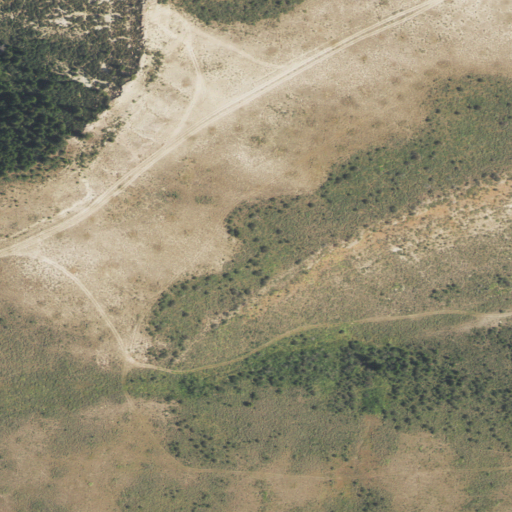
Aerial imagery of ridge(s) in Wyoming named Fossil Ridge containing shrub, deciduous forest, and evergreen forest